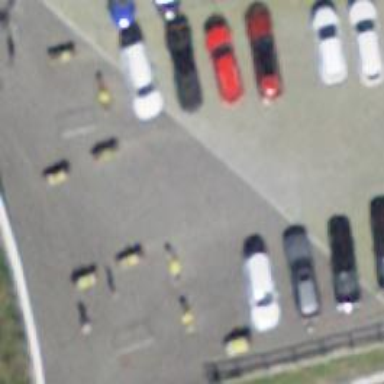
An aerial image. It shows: Parking aisle made of grass pavers.